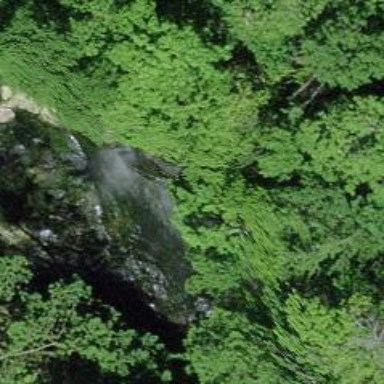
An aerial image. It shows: Beautiful waterfall in nature.